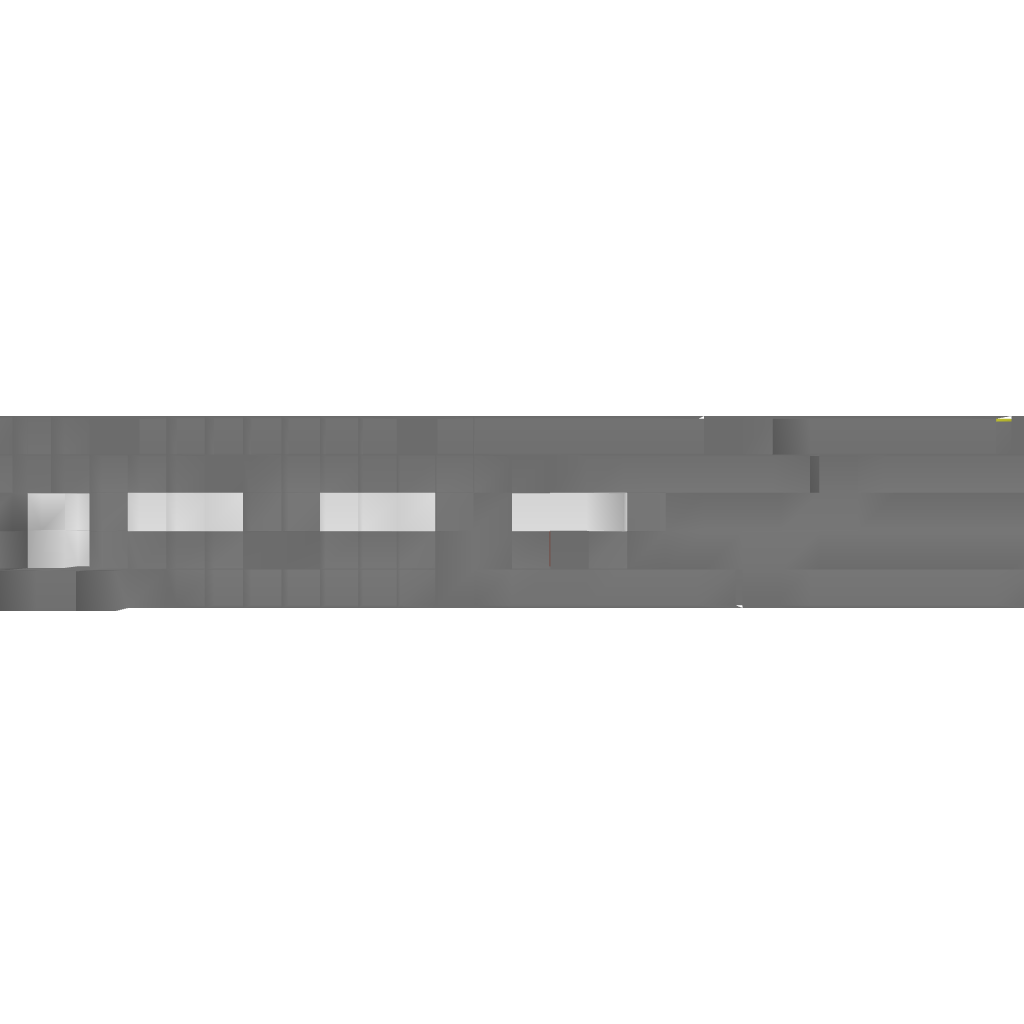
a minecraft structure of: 10 pin bowling alley bad low quality